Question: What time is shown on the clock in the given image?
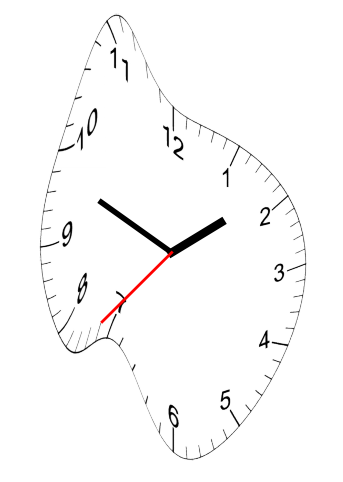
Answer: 01:48:37